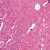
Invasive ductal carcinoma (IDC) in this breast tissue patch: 0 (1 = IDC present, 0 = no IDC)